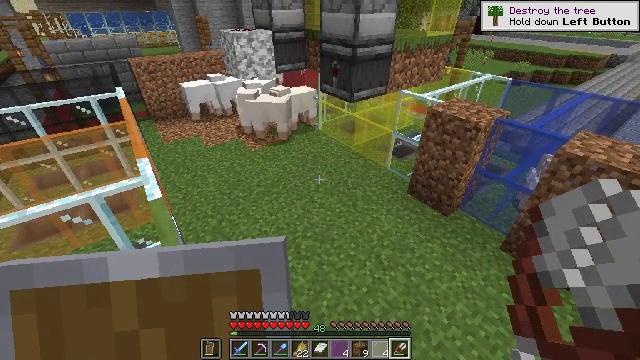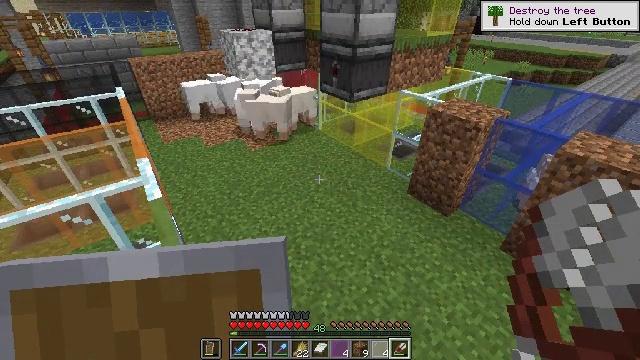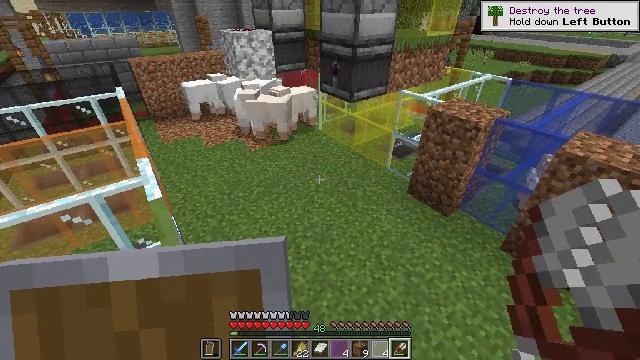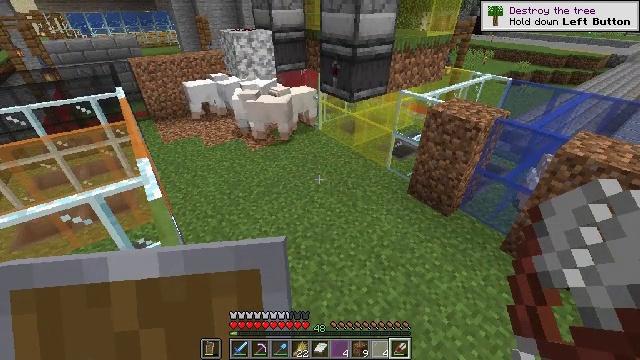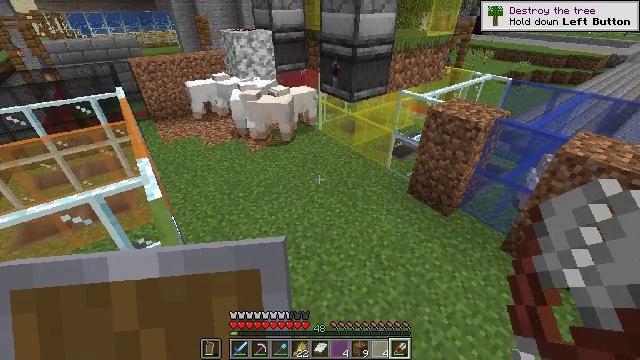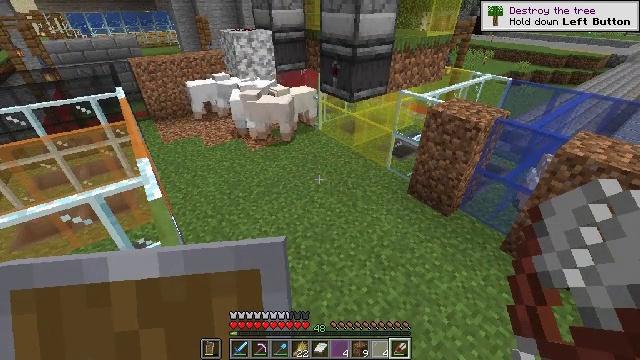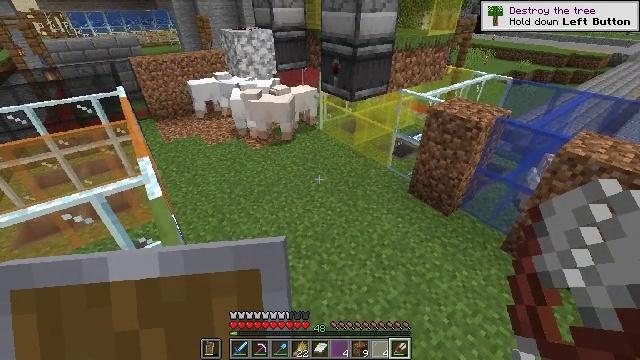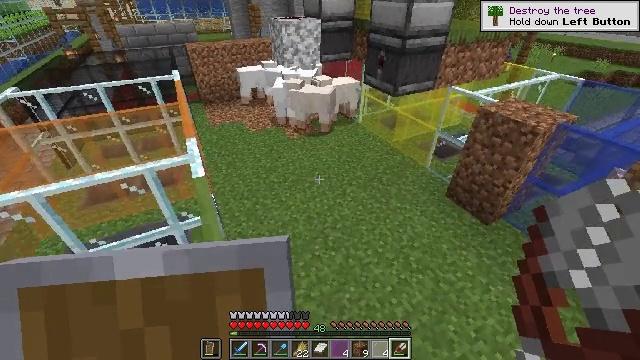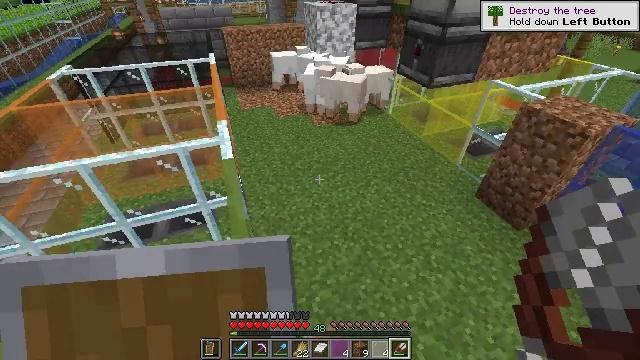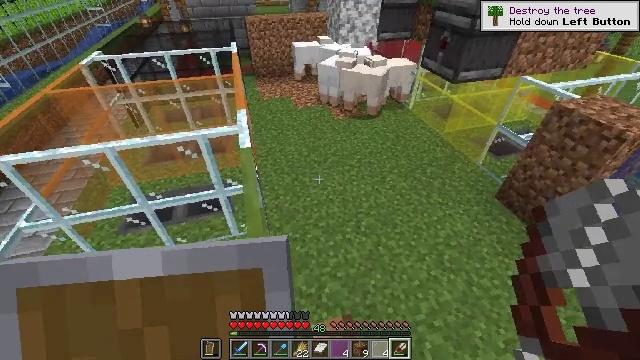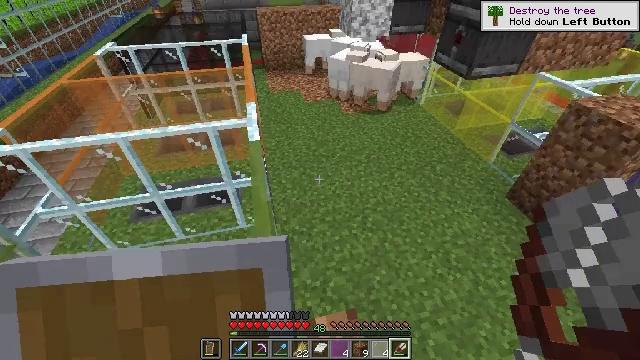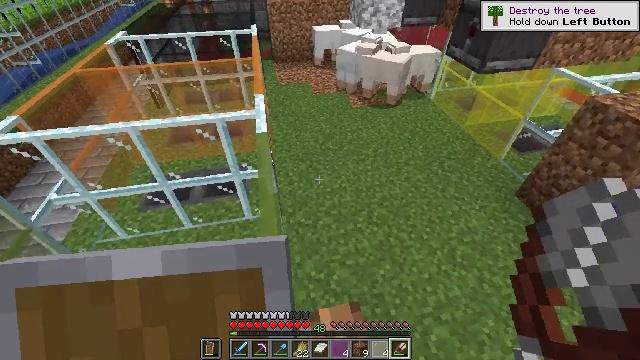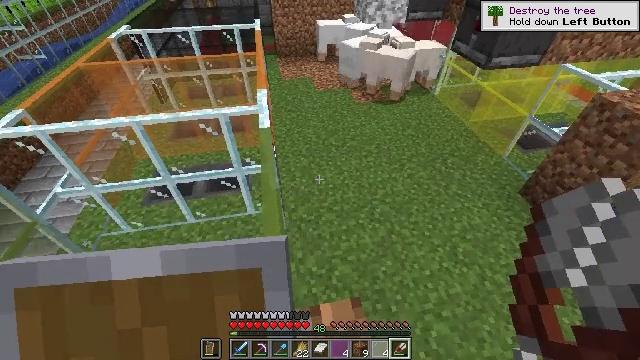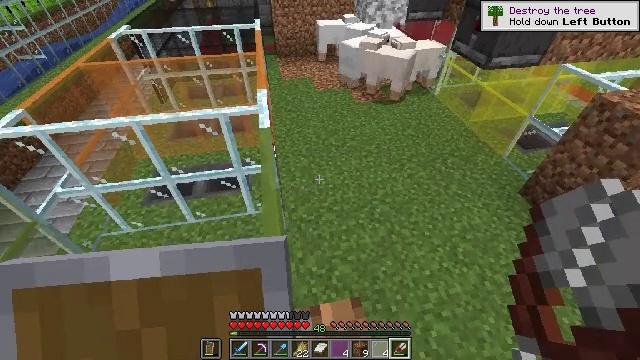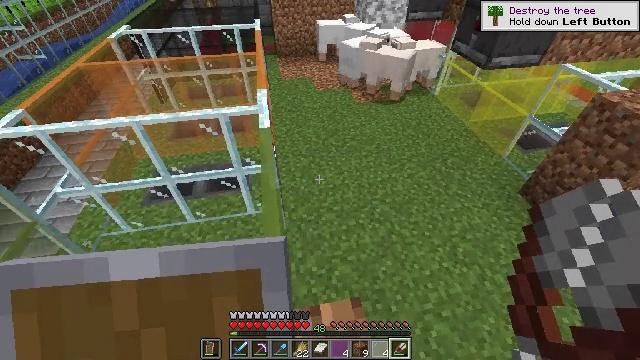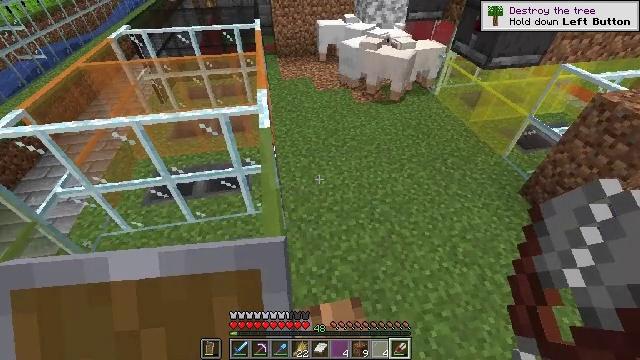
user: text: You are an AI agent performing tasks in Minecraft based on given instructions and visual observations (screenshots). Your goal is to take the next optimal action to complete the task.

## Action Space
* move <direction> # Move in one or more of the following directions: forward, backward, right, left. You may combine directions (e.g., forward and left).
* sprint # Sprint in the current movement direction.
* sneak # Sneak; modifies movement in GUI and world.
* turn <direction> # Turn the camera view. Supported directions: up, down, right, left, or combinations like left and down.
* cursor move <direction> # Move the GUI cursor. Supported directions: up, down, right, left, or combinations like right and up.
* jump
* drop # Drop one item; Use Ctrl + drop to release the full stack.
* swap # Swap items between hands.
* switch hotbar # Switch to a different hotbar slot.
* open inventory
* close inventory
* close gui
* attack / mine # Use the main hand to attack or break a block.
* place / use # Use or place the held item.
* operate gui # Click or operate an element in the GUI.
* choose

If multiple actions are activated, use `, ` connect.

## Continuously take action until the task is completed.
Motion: motion action
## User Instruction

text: Smash the green stained glass pane to retrieve it.
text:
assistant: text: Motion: no_op
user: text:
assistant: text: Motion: no_op
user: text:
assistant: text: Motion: no_op
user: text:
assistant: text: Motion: no_op
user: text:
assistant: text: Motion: no_op
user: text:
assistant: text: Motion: no_op
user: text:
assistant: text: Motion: turn left and down
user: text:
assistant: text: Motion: turn left and down
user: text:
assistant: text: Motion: turn left and down
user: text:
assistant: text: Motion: turn left and down
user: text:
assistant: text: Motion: turn left and down
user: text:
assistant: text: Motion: no_op
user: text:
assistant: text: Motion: no_op
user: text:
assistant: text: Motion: no_op
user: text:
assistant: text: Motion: no_op
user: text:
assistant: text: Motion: no_op
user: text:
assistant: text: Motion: no_op
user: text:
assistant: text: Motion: no_op
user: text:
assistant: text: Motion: no_op
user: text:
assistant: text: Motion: no_op
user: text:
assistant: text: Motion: turn left and down
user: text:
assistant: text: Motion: turn left and down
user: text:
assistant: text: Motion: turn down
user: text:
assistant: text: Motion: turn down
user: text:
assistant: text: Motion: turn down
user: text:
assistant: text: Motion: turn down
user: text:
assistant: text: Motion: turn down
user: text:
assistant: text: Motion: turn down
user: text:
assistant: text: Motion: turn left and down
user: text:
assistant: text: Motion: no_op